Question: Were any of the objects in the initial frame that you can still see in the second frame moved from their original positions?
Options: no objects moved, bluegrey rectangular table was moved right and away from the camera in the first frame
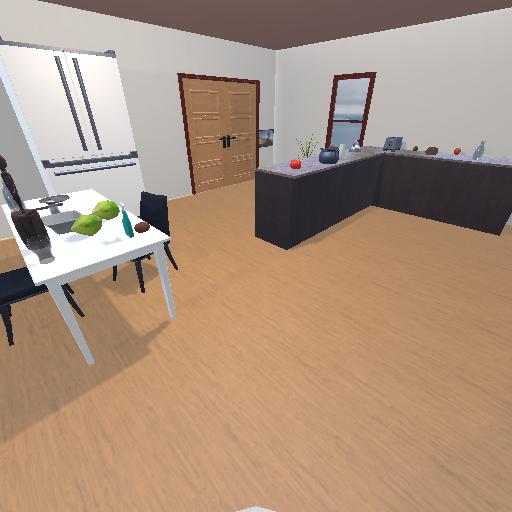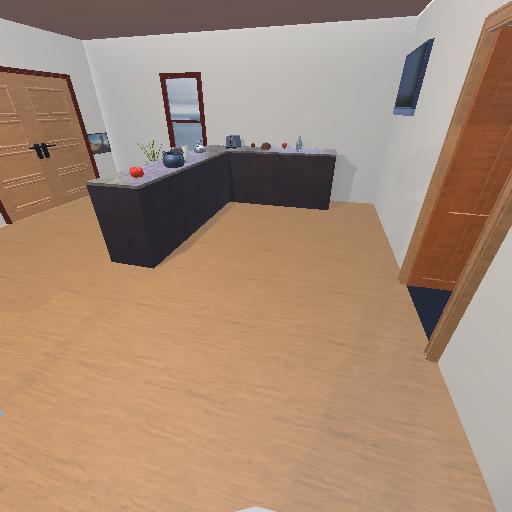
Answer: no objects moved